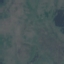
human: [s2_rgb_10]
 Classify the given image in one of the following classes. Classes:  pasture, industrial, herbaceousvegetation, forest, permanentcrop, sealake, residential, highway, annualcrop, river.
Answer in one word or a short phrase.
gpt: HerbaceousVegetation